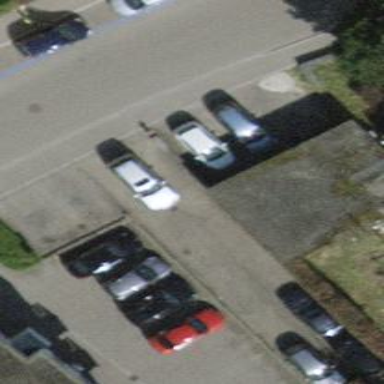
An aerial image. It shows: Garages with flat roofs.